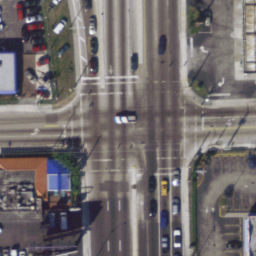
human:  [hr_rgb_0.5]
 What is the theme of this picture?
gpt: intersection

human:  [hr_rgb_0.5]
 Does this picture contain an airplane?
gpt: no

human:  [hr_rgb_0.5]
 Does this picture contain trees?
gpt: yes

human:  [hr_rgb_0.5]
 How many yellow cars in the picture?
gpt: one

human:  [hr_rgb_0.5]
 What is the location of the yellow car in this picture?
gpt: lower right